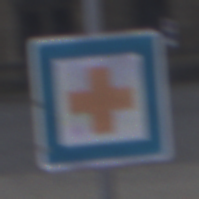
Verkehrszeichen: ErsteHilfe
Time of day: MorningAfternoon
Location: Outdoor (Urban)
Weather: PartlyCloudy
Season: NotSpecified
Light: Natural